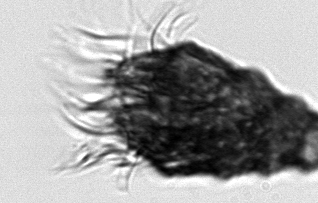
Label: Laboea_strobila